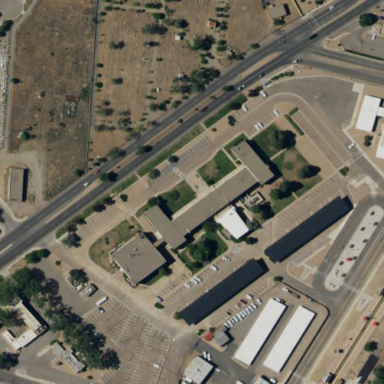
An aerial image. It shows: Government office building related to transportation.